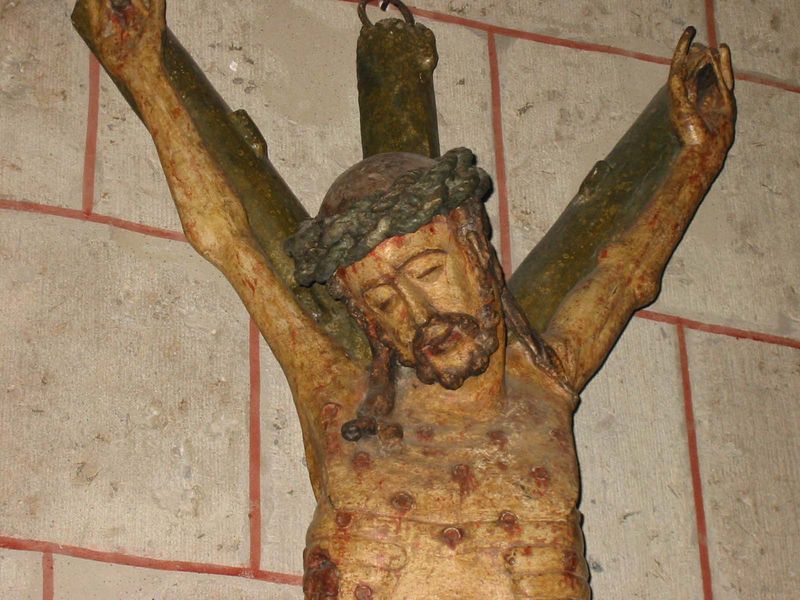
Titel: Quirinus-Münster in Neuss (St. Quirin)
Künstler: Wolbero
Standort: Neuss, Quirinus-Münster (EU - D - NRW)
Schlagwörter: weiß, braun, holz, schwarz, rot, alt, bart, wand, arm, arme, stein, tod, tot, kirche, traurig, keramik, skulptur, mauer, nägel, foto, fugen, blut, kreuz, fliesen, kranz, christus, jesus, ostern, wunden, leid, leiden, nadeln, gefasst, alleine, gekreuzigt, dornenkrone, dornenkranz, folter, blutspuren, male, blu, öse, hängt, am kreuz, gabelkreuz, mahle, leidet, warum hast du mich verlassen, kornenkrone